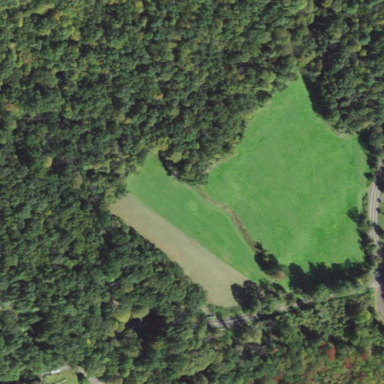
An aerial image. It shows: Beautiful meadow.